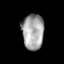
Tissue: skin
Cell type: Epithelial cells
Senescence score: 0.2682
Nuclear area (px): 763
Mean DAPI intensity: 163.457